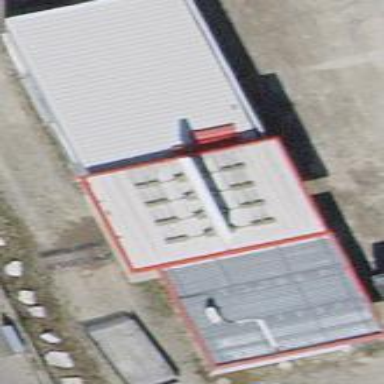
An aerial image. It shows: Industrial building with flat roof.